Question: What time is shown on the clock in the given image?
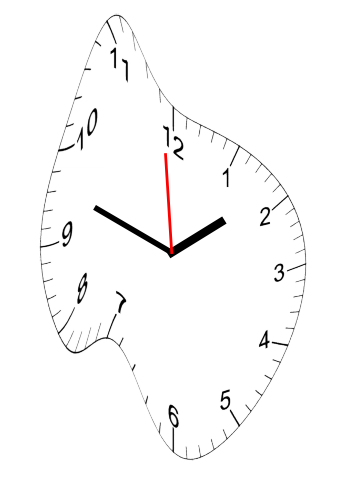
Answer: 01:47:59